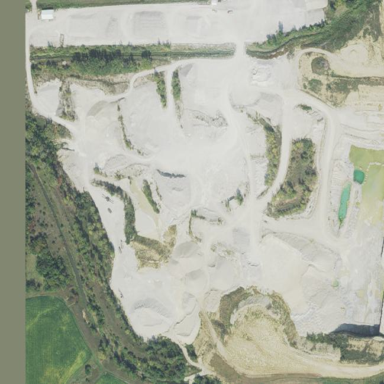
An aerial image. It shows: Quarry area.